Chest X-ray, AP view. Patient: 28 years old, sex M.
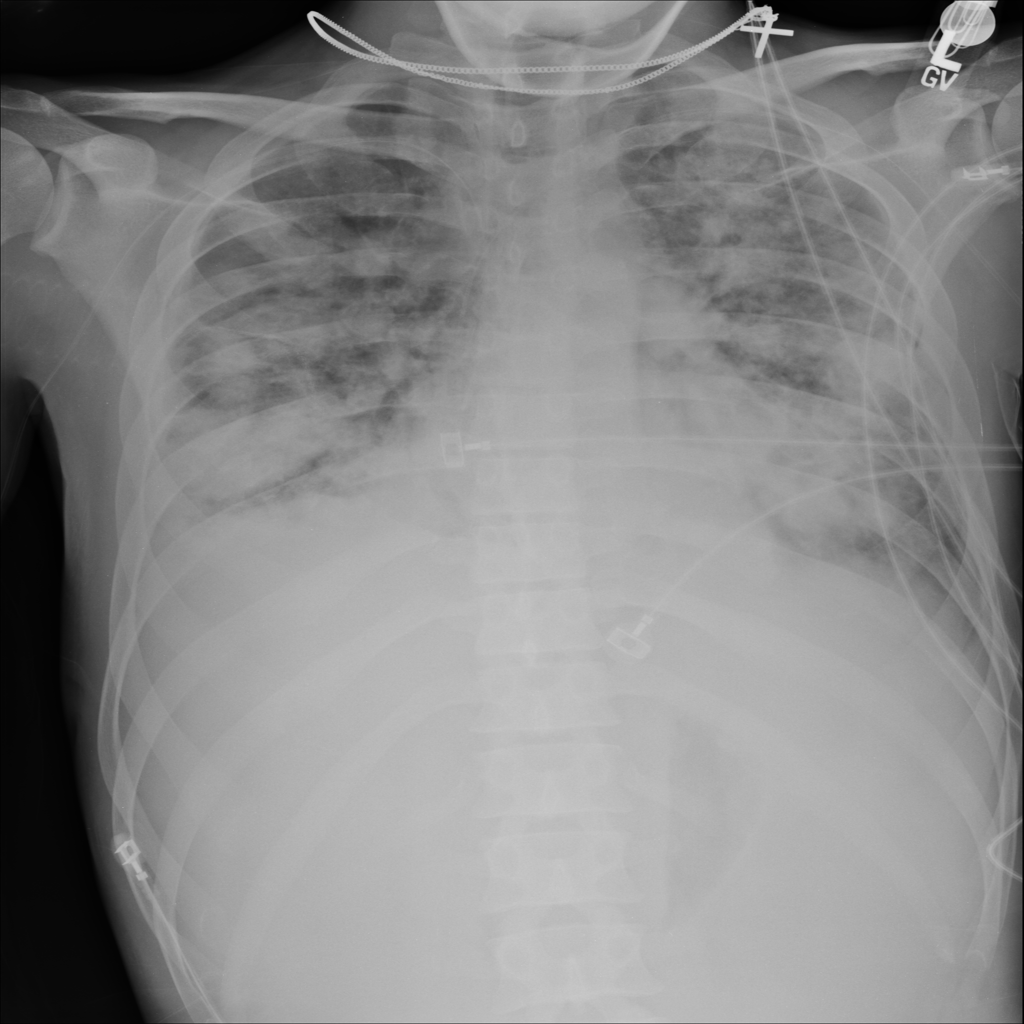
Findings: Mass